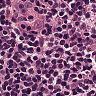
Metastatic tissue present: no